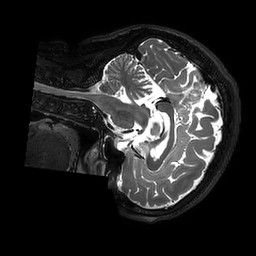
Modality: T2w
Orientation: sagittal
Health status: ill
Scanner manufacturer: philips
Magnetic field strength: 3 T
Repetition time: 2.5 s
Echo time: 0.331 s